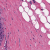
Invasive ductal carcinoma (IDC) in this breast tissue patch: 0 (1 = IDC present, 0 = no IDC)